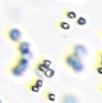
Label: Phaeocystis